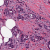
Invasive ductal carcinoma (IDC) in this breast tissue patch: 1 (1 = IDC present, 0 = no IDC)